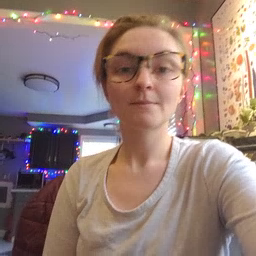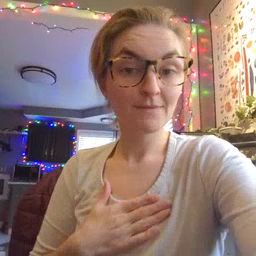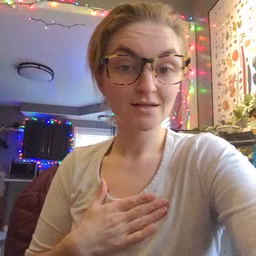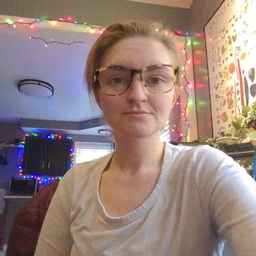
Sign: minemy